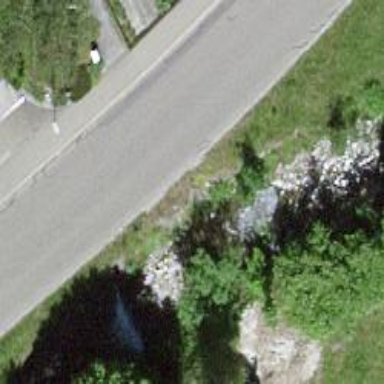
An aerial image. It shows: Bus stop along the road.